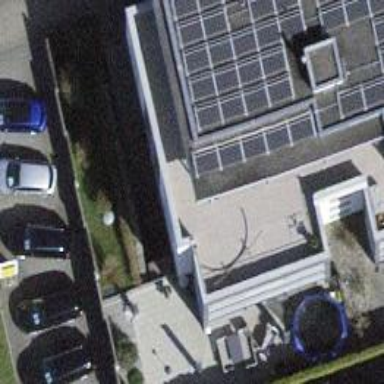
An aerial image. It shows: Solar power generator using photovoltaic panels.